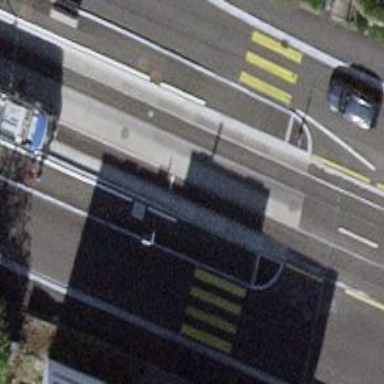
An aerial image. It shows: Tram stop for public transport.